Question: I have shapes constructed out of 8x8 squares. I need to tile them using the fewest number of squares of size 8x8, 16x16, 32x32 and 64x64. Four 8x8 squares arranged in a square can be replaced by a single 16x16 square, e.g.:

What algorithm can be used to achieve this?
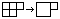
Answer: This calls for a dynamic programming solution. I'll assume we have a 'square<URL> on the top row and left column.
Define a 2d 'count' array, where 'count[r][c]' refers to the number of 1x1 squares in the region above and to the left of '(r, c)'. We can add them up using a dp algorithm:
'''
count[0..n][0..m] = 0
for i in 1..n:
for j in 1..m:
count[i][j] = count[i-1][j] + count[i][j-1] -
count[i-1][j-1] + square[i][j]
'''
The above works by adding up two regions we already know the sum of, subtracting the doubly-counted area and adding in the new cell. Using the 'count' array, we can test if a square region is fully covered in 1x1 squares in constant time using a similar method:
'''
// p1 is the top-left coordinate, p2 the bottom-right
function region_count(p1, p2):
return count[p1.r][p1.c] - count[p1.r][p2.c-1] -
count[p2.r-1][p1.c] + 2*count[p2.r-1][p2.c-1]
'''
We then create a second 2d 'min_squares' array, where 'min_squares[r][c]' refers to the minimum number of squares required to cover the original 1x1 squares. These values can be calculates using another dp:
'''
min_squares = count
for i in 1..n:
for j in 1..m:
for size in [2, 4, 8]:
if i >= size and j >= size and
region_count((i-size, j-size), (i, j)) == size*size:
min_squares[i][j] = min(min_squares[i][j],
min_squares[i-size-1][j] +
min_squares[i][j-size-1] -
min_squares[i-size-1][j-size-1] +
1)
'''
In order to reconstruct the tiling needed to get the calculated minimum, we use an auxiliary 'size_used[r][c]' array which we use to keep track of the size of square placed at '(r, c)'. From this we can recursively reconstruct the tiling:
'''
function reconstruct(i, j):
if i < 0 or j < 0:
return
place square of size size_used[i][j] at (i-size_used[i][j]+1, j-size_used[i][j]+1)
reconstruct(i-size_used[i][j], j)
reconstruct(i, j-size_used[i][j])
'''